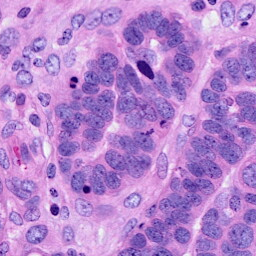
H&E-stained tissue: Ovarian